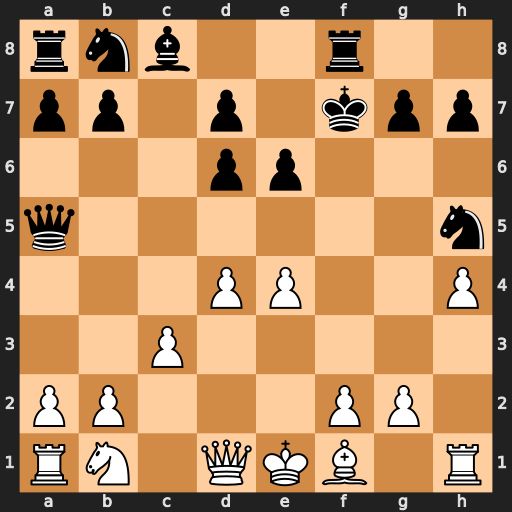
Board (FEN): rnb2r2/pp1p1kpp/3pp3/q6n/3PP2P/2P5/PP3PP1/RN1QKB1R
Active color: w
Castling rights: KQ
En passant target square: -
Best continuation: b4 Qd8 Qxh5+